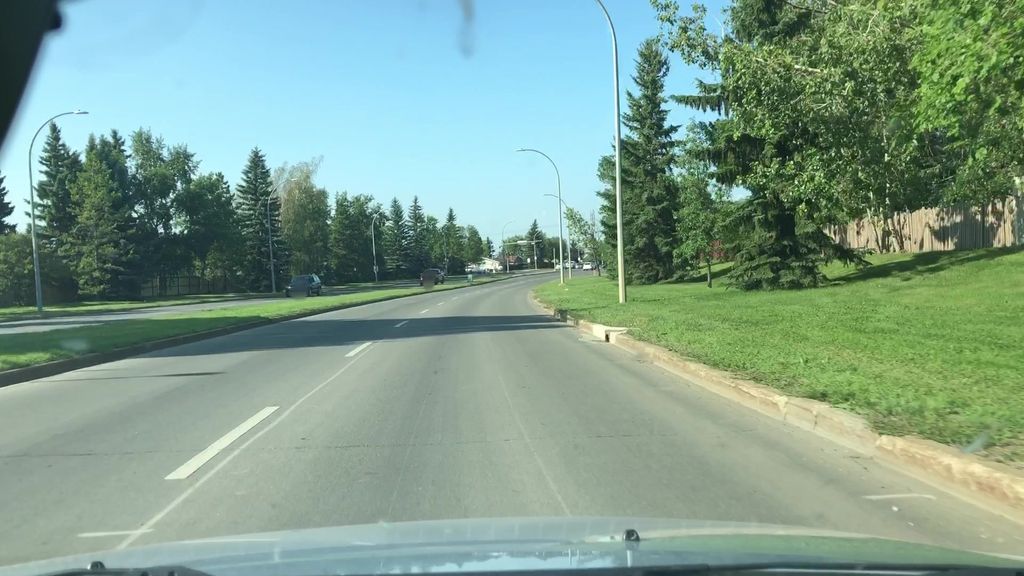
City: edmonton